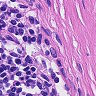
Metastatic tissue present: no